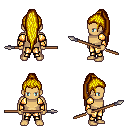
a pixel art fantasy rpg character, male body template, human, tanned skin, gold arm armor, gold greaves, blonde extra-long topknot hairstyle, spear, four views (front, back, left, right), 2x2 character sprite sheet, small pixel art, hard edges, no anti-aliasing